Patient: sex M, age 49
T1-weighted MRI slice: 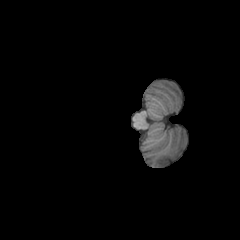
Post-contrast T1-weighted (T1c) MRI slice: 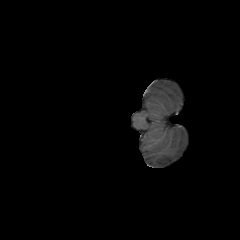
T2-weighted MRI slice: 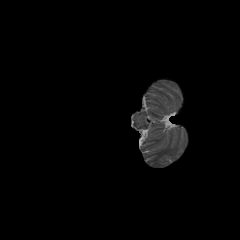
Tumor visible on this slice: no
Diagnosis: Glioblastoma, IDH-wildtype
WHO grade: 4